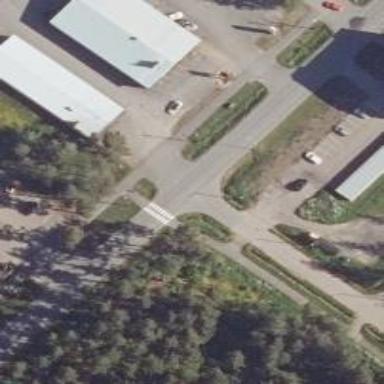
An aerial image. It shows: Asphalt cycleway.